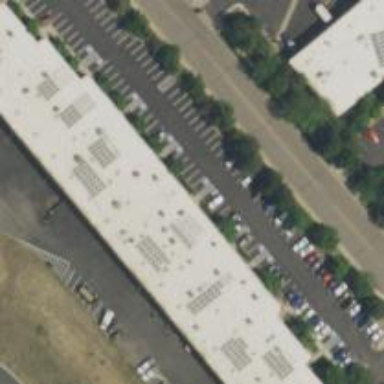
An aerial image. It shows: Office building.